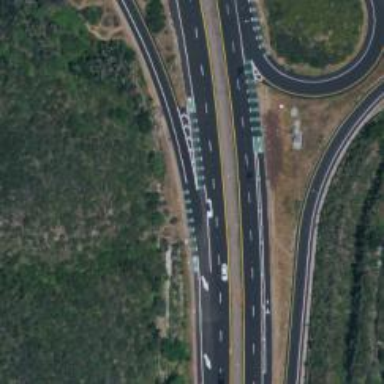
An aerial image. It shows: Asphalt trunk highway which is also expressway.